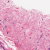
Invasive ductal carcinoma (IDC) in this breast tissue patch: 0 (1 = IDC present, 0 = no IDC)